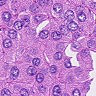
Metastatic tissue present: yes